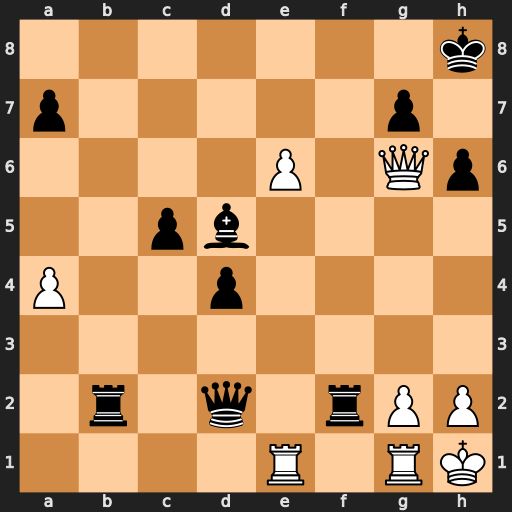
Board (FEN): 7k/p5p1/4P1Qp/2pb4/P2p4/8/1r1q1rPP/4R1RK
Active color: w
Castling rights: -
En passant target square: -
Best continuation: e7 Rb8 e8=Q+ Rxe8 Rxe8+